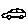
Label: car